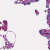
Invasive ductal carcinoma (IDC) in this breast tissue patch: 0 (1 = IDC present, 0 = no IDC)